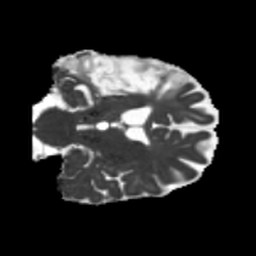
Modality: MD
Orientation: coronal
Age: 56
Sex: male
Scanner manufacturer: siemens
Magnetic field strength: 3 T
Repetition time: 5.25 s
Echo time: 0.08 s